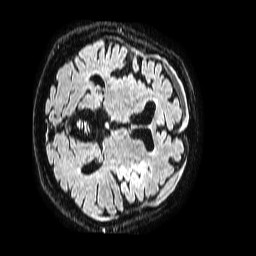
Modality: FLAIR
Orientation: axial
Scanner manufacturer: philips
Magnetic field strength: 1.5 T
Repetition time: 4.8 s
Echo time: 0.3 s